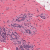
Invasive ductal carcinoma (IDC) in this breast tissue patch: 0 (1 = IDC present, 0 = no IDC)